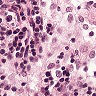
Metastatic tissue present: no